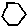
Label: hexagon